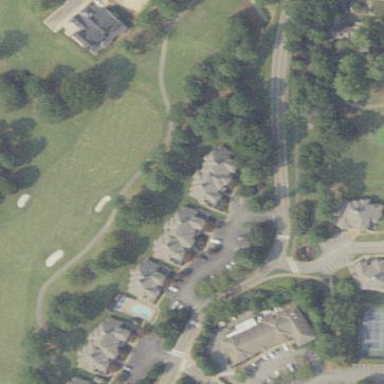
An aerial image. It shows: Rough grassy area used for golf.